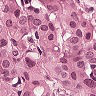
Metastatic tissue present: yes